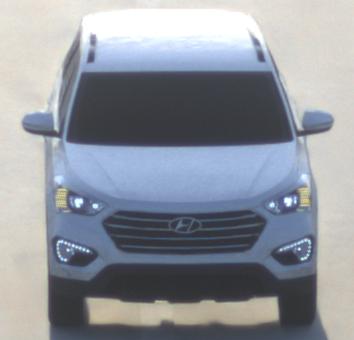
Make: Hyundai
Model: Santa Fe 2.4 GDI
Detailed model: Santa Fe (DM)
Model produced from: 2017/08
Model produced until: 2018/01
Doors: 5
Color: white
Road condition: dry road
Daytime: sunrise or sunset
Contrast: low contrast